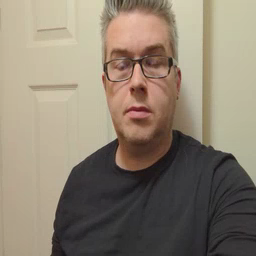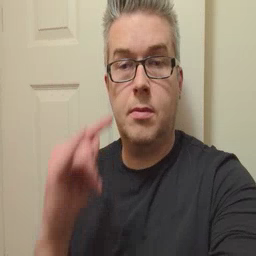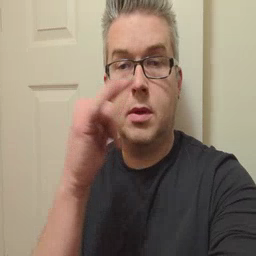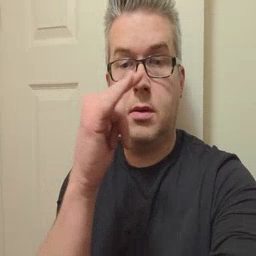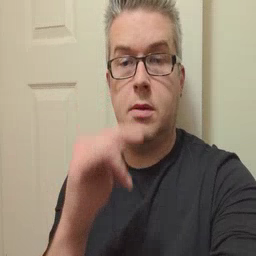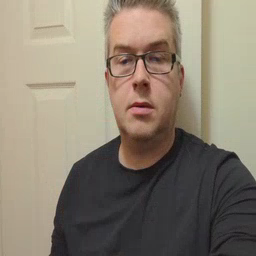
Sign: airplane